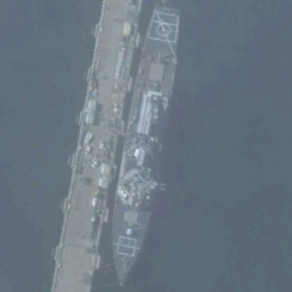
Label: destroyer